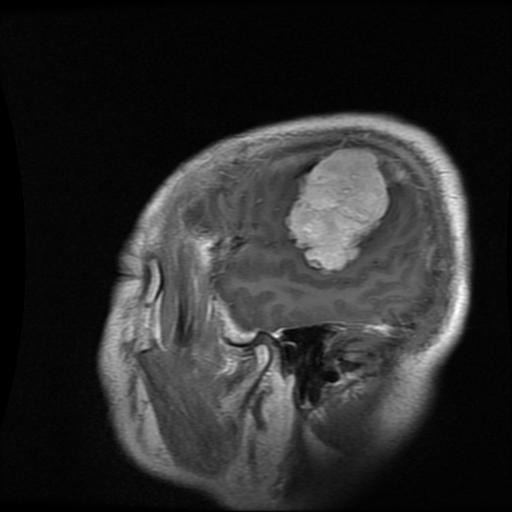
Label: meningioma